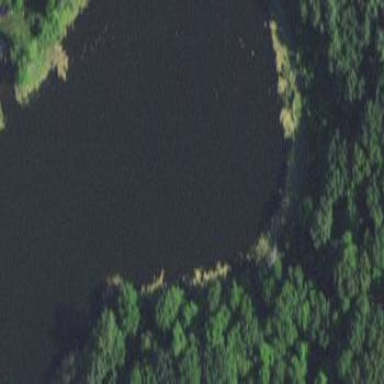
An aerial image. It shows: Beautiful lake surrounded by nature.